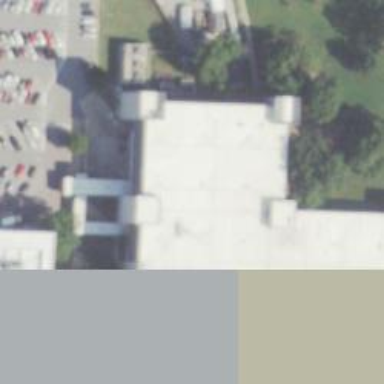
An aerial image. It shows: Government office.